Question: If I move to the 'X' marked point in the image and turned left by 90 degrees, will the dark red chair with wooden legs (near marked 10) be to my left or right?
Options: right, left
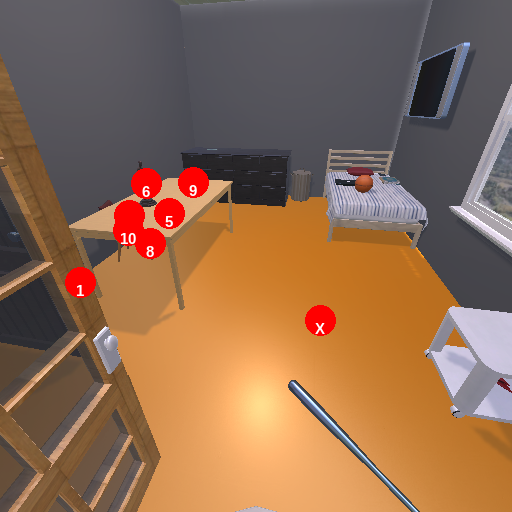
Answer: right